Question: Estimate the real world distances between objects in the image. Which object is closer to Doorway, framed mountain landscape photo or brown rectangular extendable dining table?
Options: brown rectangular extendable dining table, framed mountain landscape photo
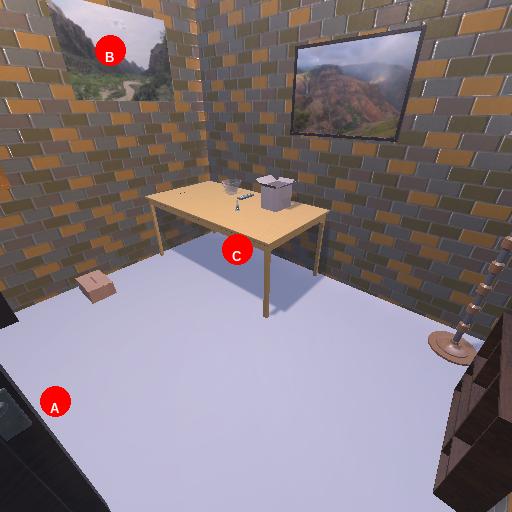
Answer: brown rectangular extendable dining table